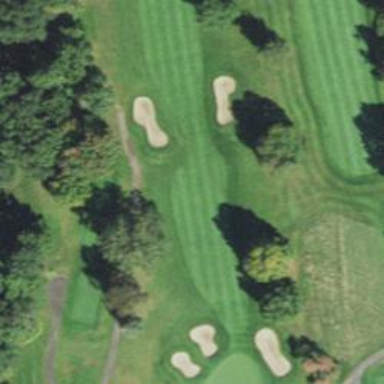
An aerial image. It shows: Golf cartpath that is also road path.